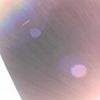
Label: sunburn